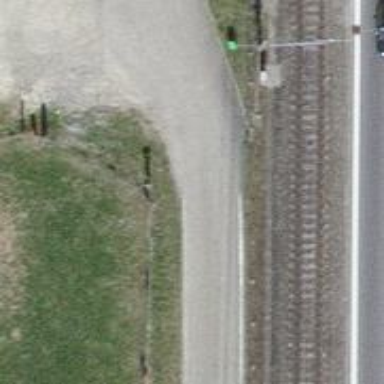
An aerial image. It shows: Paved track with grade1 quality. It is suitable for agricultural vehicles.